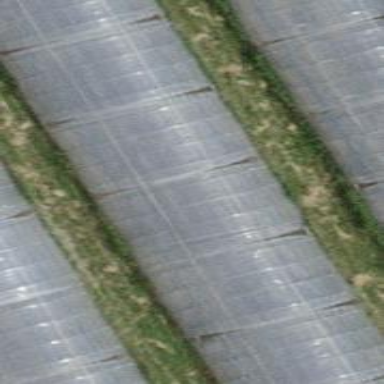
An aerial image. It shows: Greenhouse.